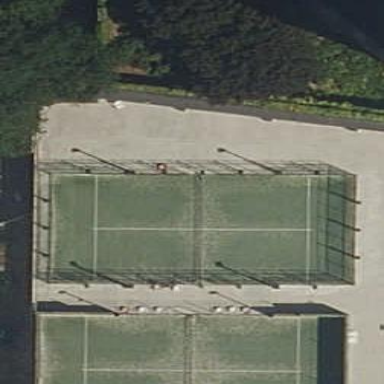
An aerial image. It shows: Tartan pitch used for leisure activities.